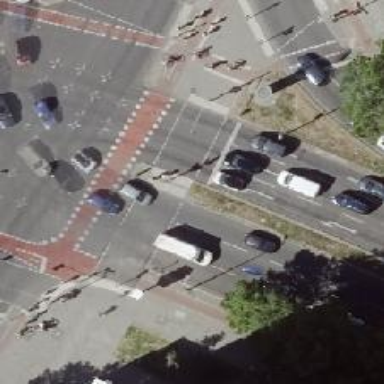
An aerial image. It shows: Road with traffic signals.